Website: apple-inc
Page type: customer-info-address
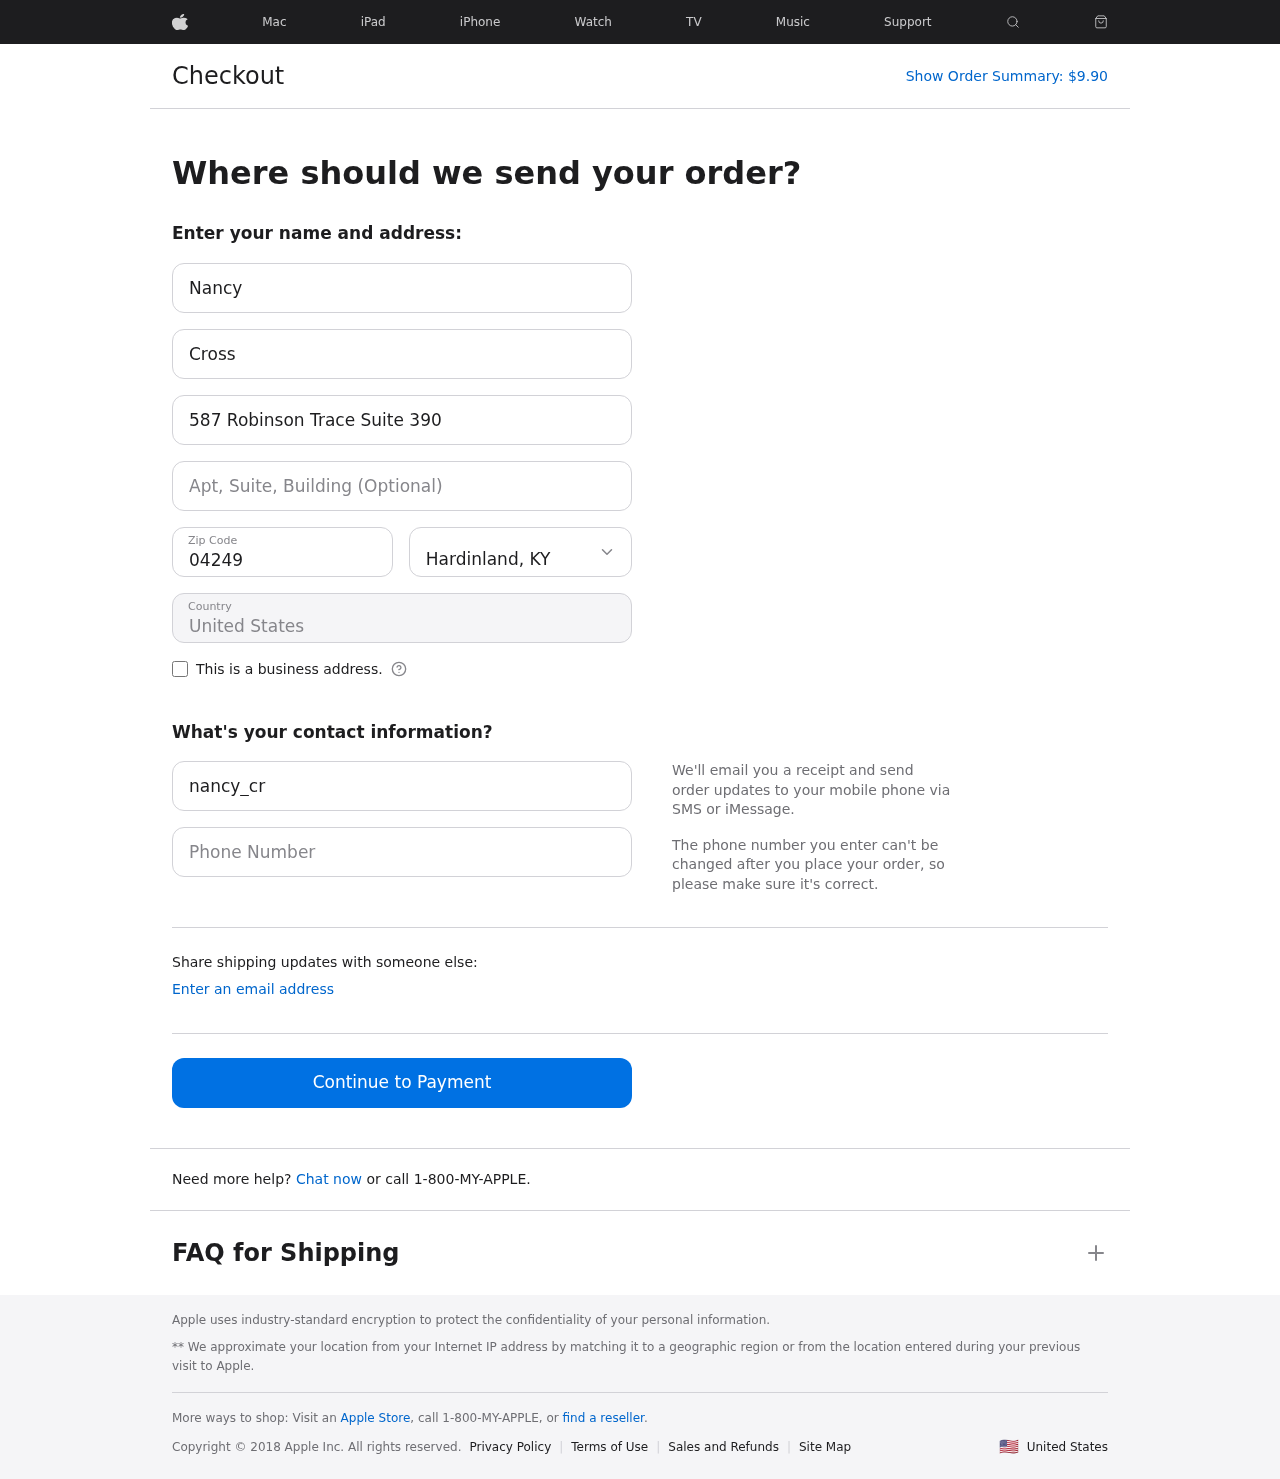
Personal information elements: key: PII_CITY_STATE
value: Hardinland, KY
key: PII_COUNTRY
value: United States
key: PII_EMAIL
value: nancy_cross@hotmail.com
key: PII_FIRSTNAME
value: Nancy
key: PII_LASTNAME
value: Cross
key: PII_PHONE
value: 6425970256
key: PII_POSTCODE
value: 04249
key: PII_STREET
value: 587 Robinson Trace Suite 390
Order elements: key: ORDER_TOTAL
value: $9.90